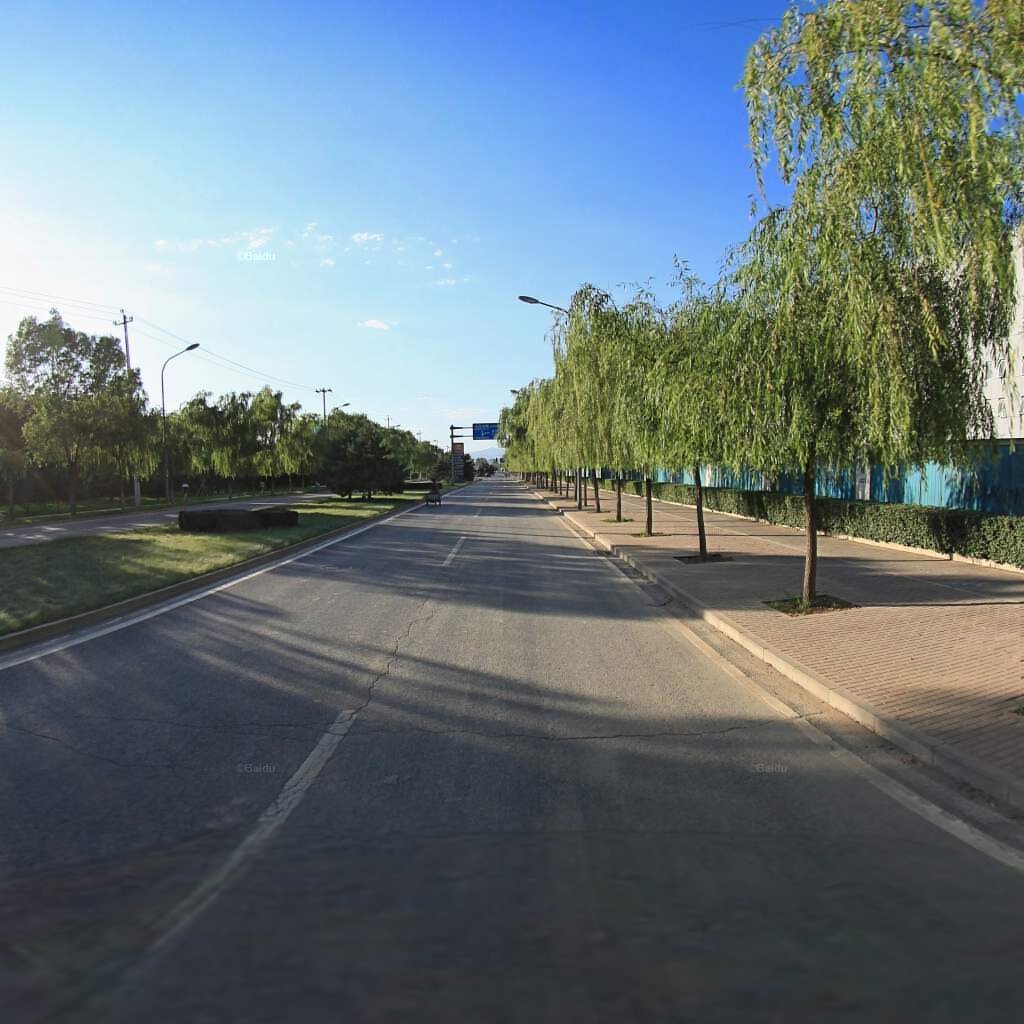
Region: Haidian
Road damage annotations: longitudinal crack, transverse crack, transverse crack